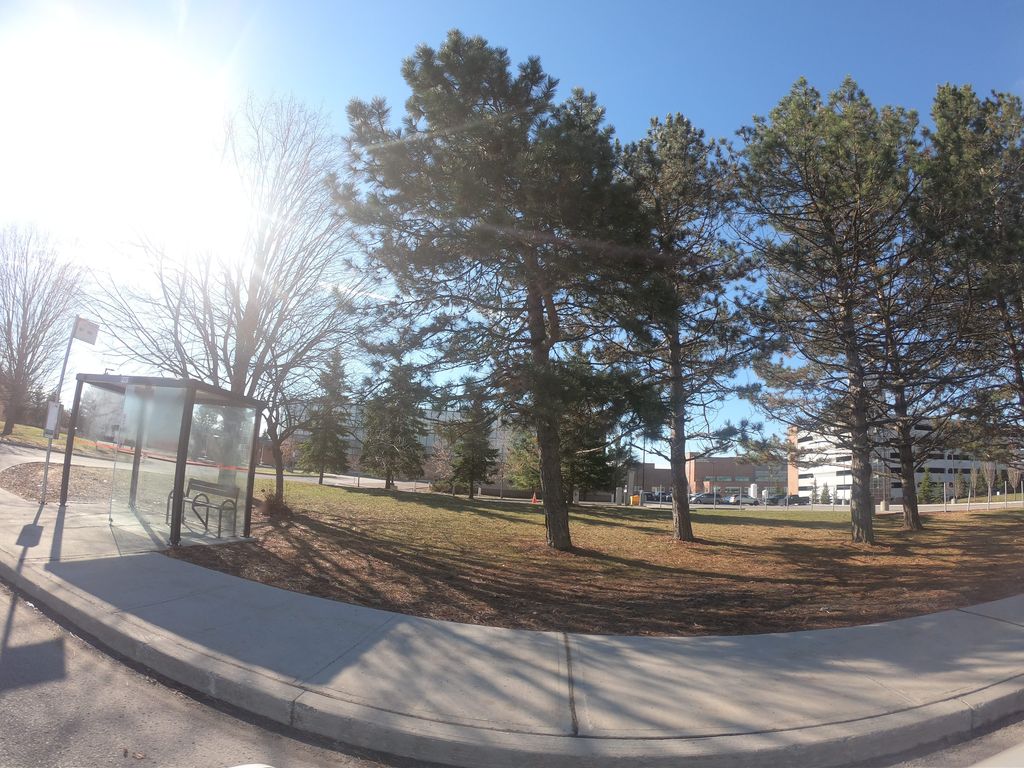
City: ottawa-gatineau